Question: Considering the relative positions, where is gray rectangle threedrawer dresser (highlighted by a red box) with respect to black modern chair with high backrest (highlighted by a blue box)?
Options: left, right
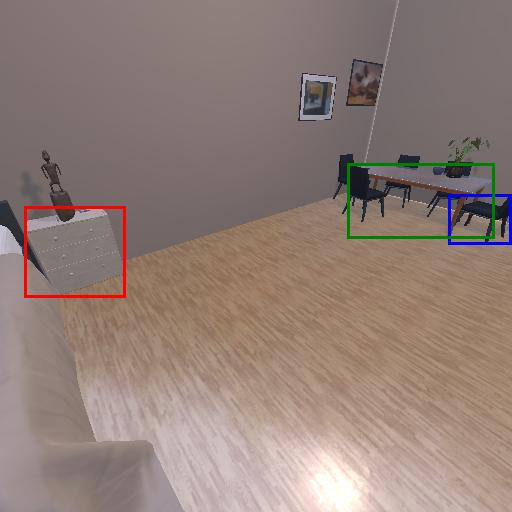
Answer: left